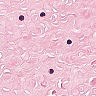
Metastatic tissue present: no